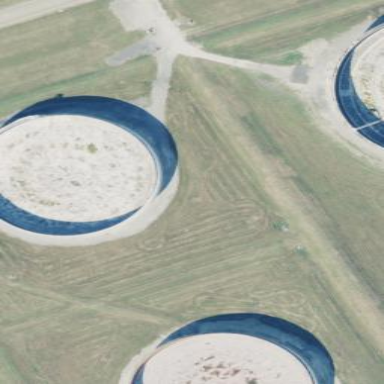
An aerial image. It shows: Storage tank created as man-made structure.